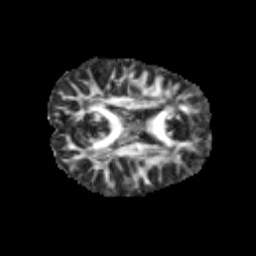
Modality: FA
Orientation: axial
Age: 9
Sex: male
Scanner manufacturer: siemens
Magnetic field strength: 3 T
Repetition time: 3.8 s
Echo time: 0.07 s